Aerial crown-view tile of a tropical tree (Barro Colorado Island, Panama), acquired 20250317:
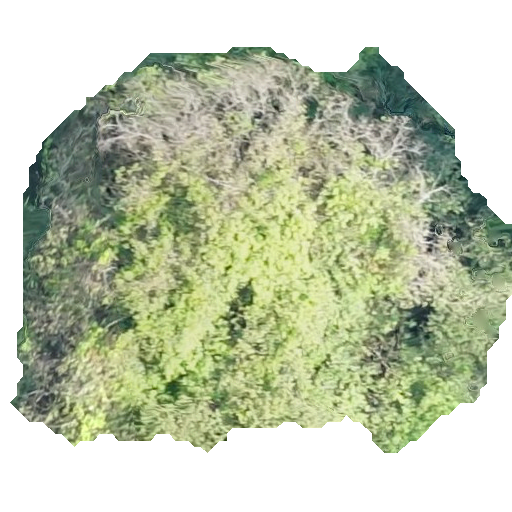
Species: Hura crepitans
GBIF accepted scientific name: Hura crepitans
Crown area: 240.937 m²